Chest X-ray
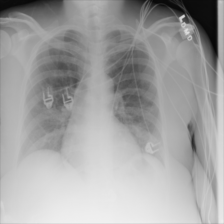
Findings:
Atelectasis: negative
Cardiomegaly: negative
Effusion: negative
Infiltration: negative
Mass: negative
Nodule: negative
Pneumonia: negative
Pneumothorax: negative
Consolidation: negative
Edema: negative
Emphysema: negative
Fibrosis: negative
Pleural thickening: negative
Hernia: negative